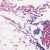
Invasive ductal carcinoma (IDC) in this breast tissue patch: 0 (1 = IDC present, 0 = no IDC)